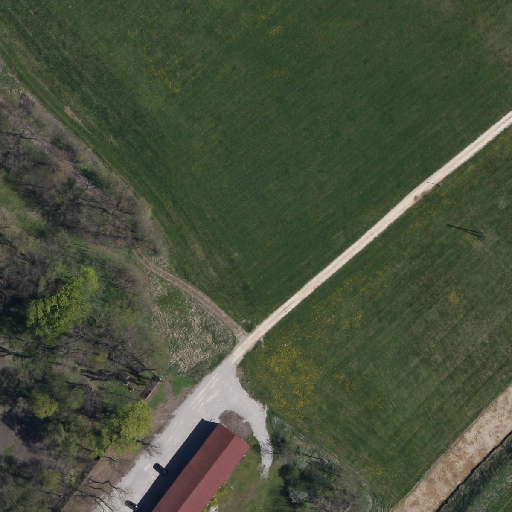
Referring expression: building with a parking lot